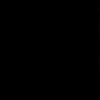
Label: dusty